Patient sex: M
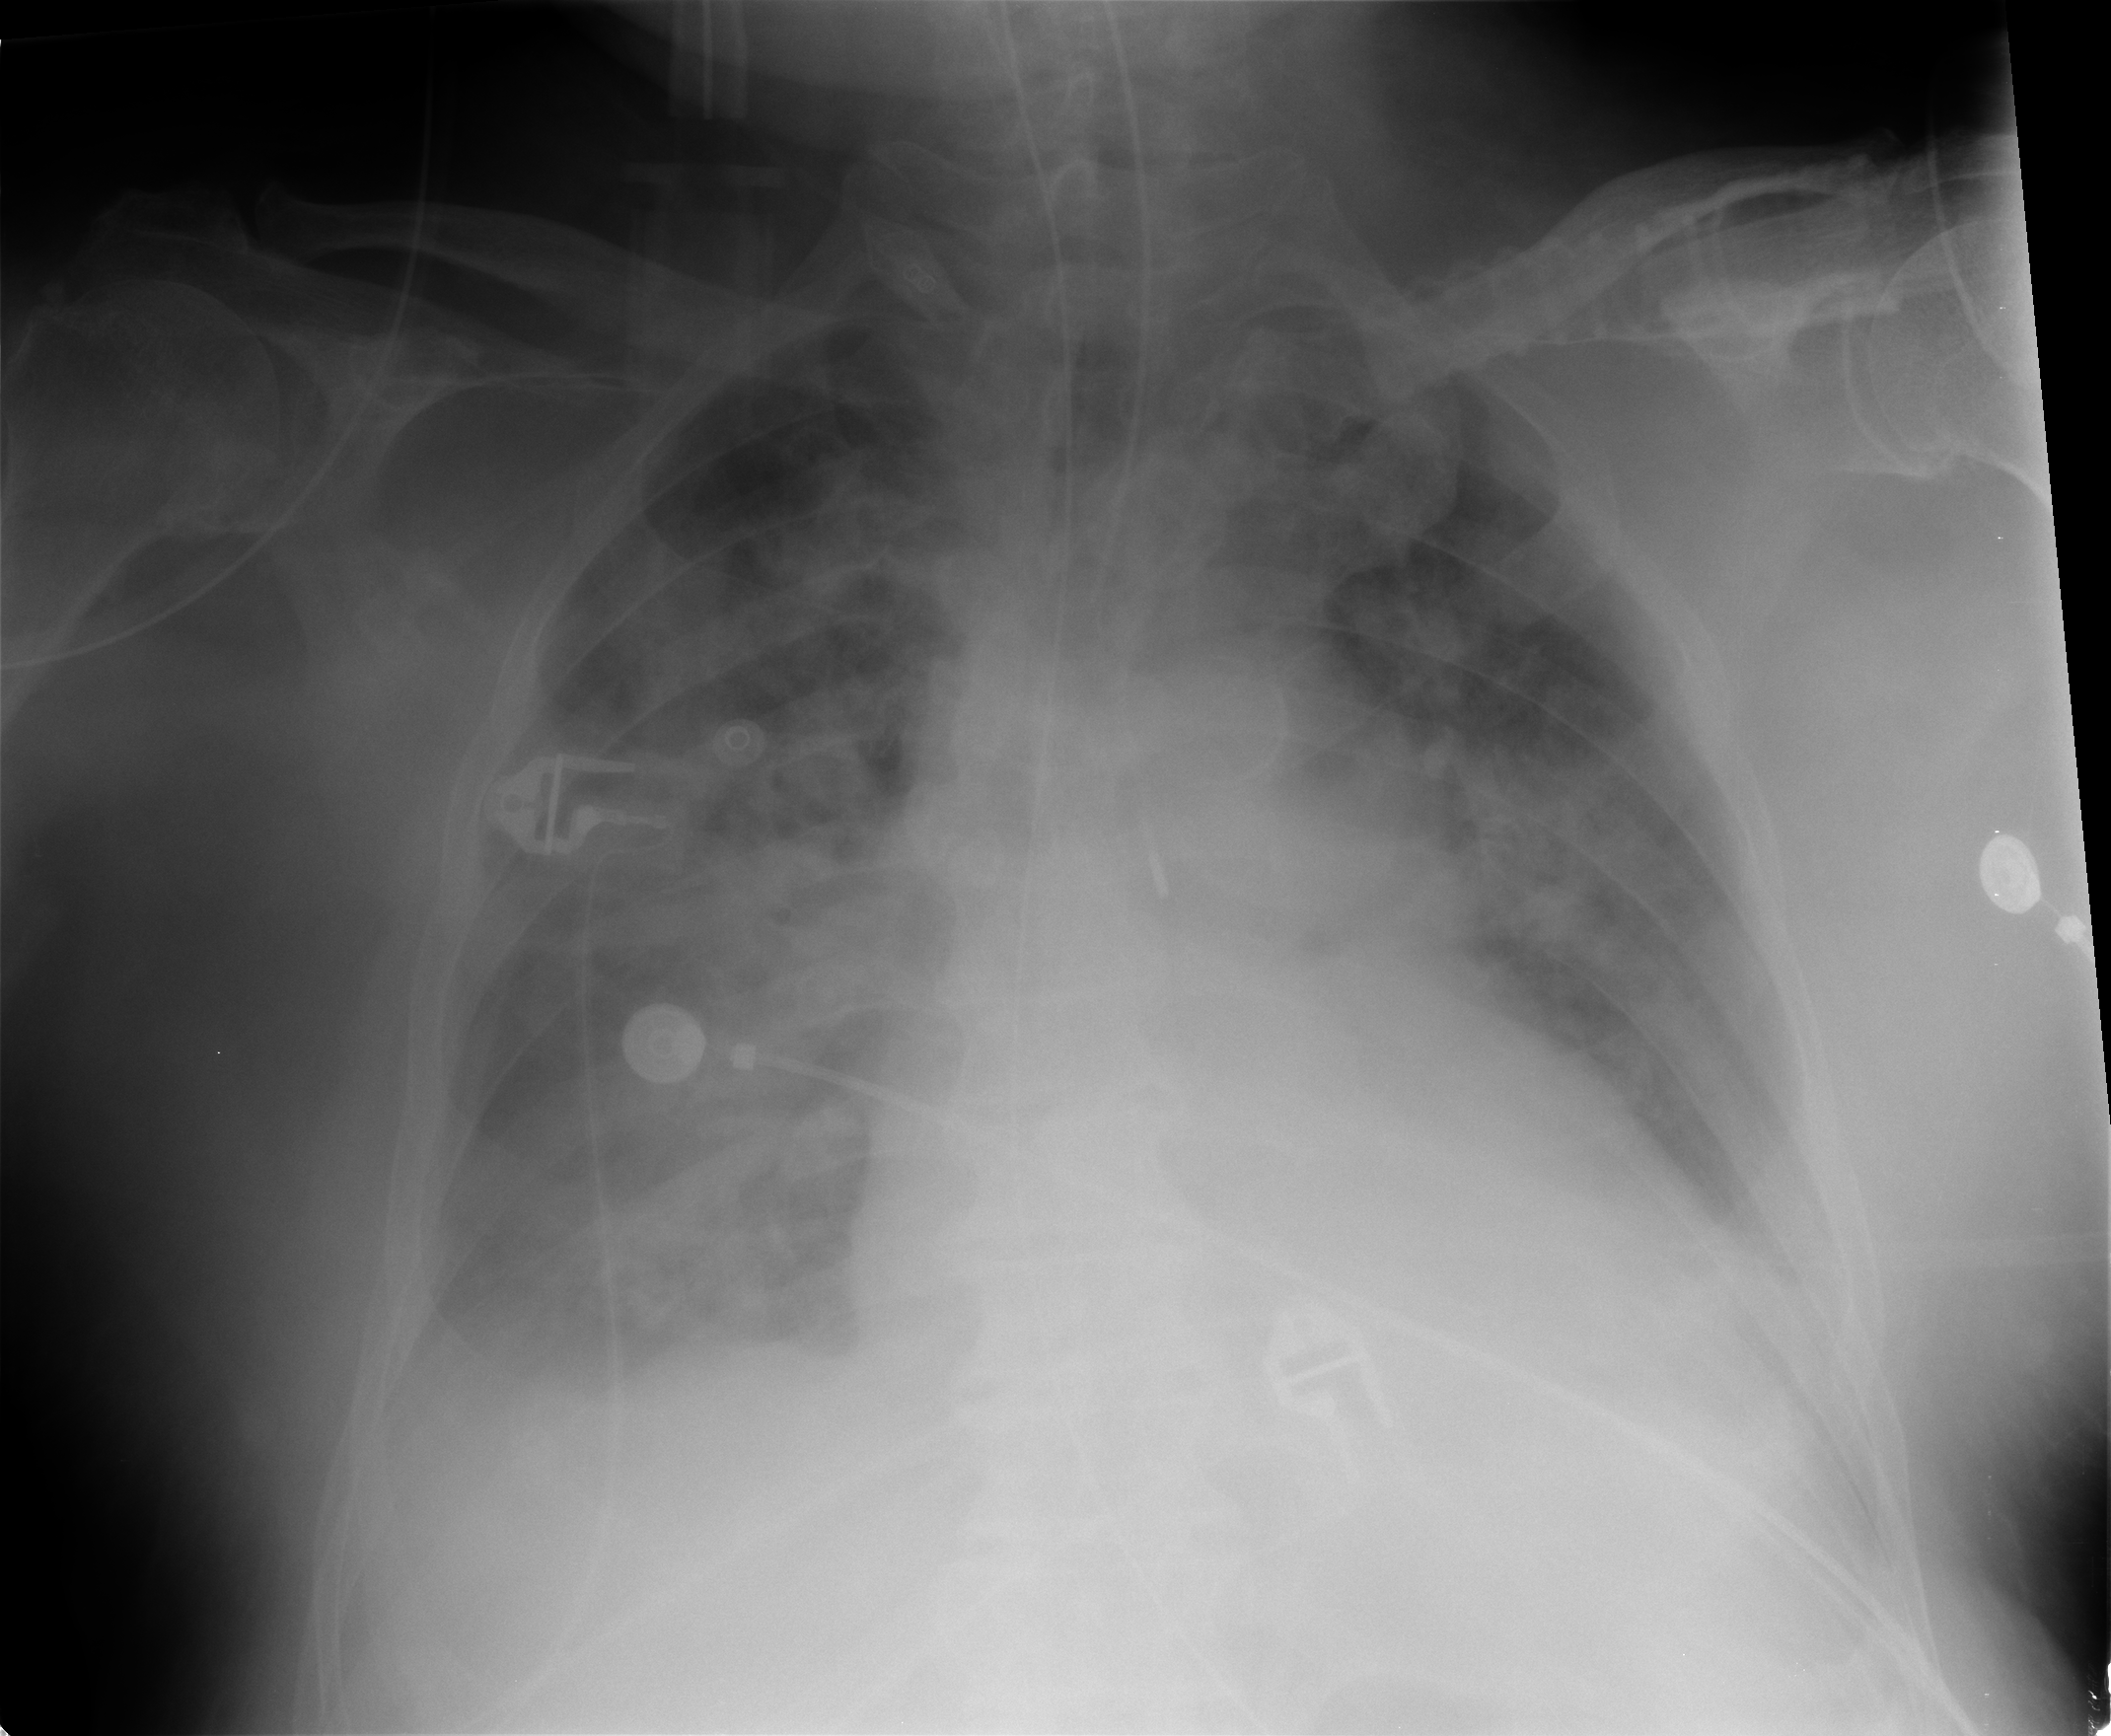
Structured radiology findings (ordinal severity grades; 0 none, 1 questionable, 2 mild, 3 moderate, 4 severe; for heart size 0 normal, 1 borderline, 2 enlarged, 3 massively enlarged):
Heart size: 2
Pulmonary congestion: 3
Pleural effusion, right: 2
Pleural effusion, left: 2
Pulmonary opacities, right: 3
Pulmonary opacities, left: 3
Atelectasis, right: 3
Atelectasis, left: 3